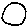
Label: circle